Interaction volume radius: 10 \u00c5
Interaction volume height: 25 \u00c5
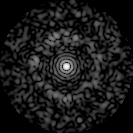
Disorder parameter: 0.8278